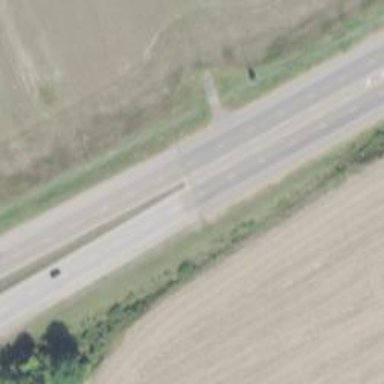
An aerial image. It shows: Primary highway.